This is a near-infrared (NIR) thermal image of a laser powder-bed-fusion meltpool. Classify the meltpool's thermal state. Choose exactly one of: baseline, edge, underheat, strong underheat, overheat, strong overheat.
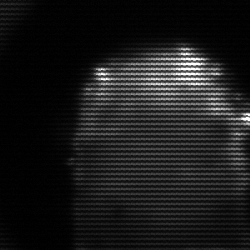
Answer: baseline